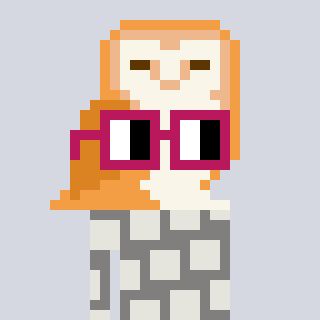
a pixel art character with square dark red glasses, a owl-shaped head and a bluegrey-colored body on a cool background